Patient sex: F
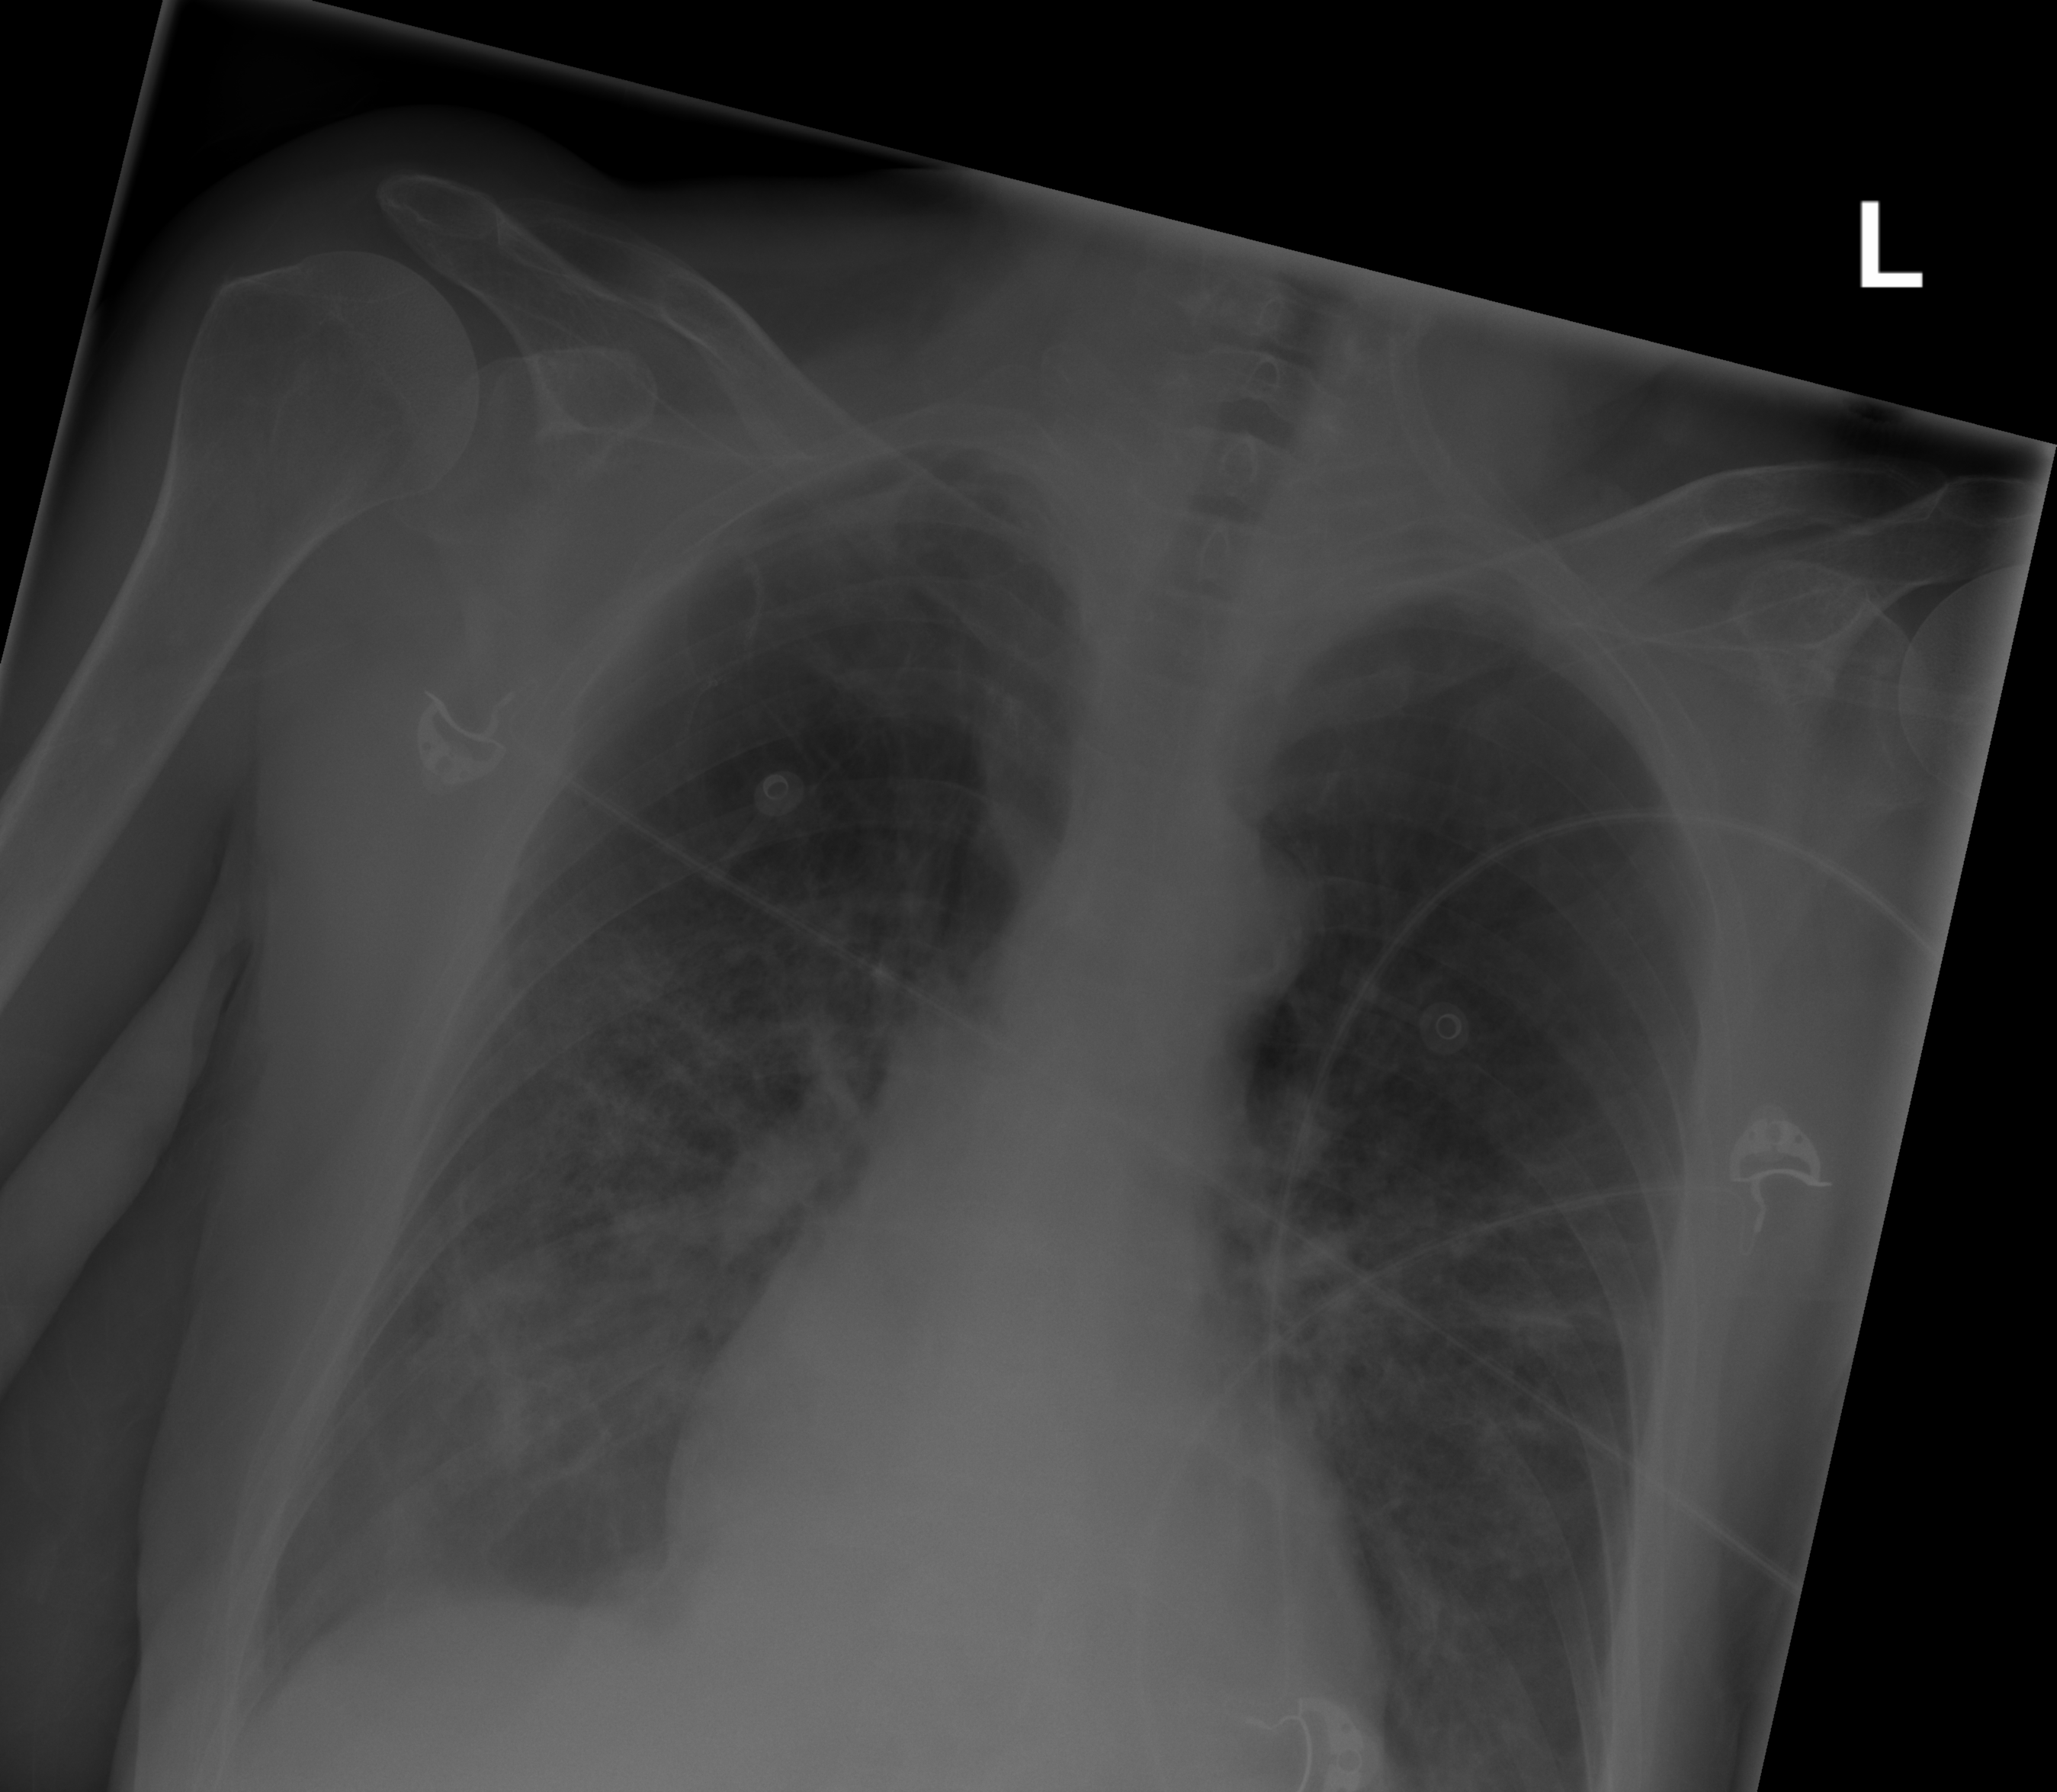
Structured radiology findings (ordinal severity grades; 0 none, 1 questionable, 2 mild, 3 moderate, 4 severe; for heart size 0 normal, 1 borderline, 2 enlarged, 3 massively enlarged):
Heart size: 0
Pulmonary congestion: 0
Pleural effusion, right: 2
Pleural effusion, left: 0
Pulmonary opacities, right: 3
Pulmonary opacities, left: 3
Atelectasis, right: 3
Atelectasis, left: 3